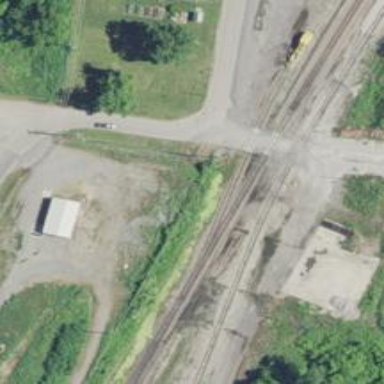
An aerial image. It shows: Level crossing along the railway.